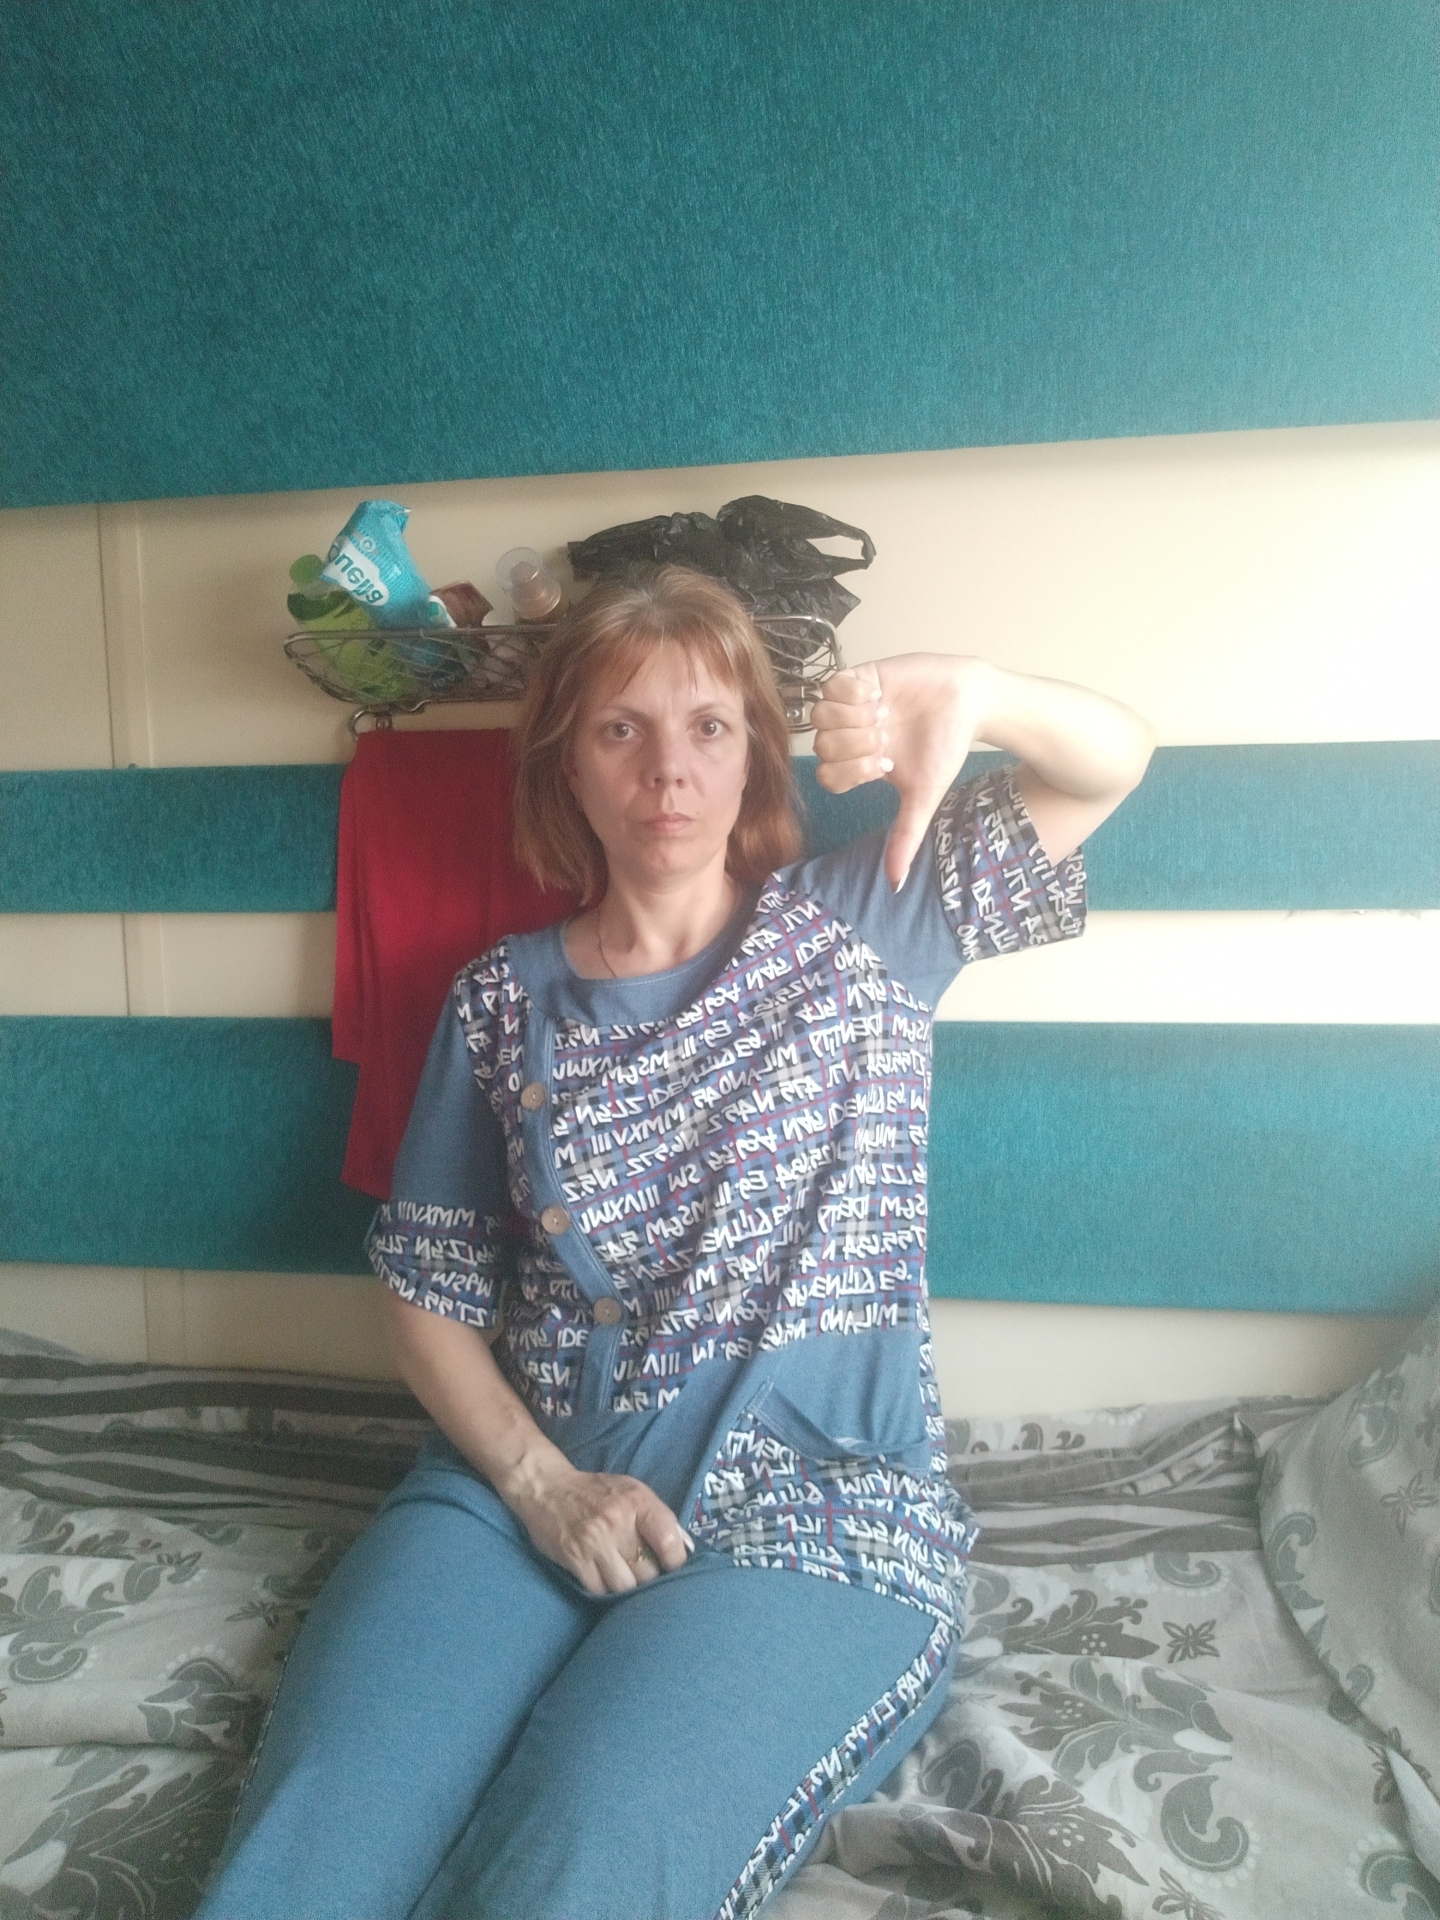
Label: noise